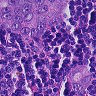
Metastatic tissue present: yes